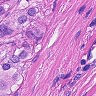
Metastatic tissue present: yes